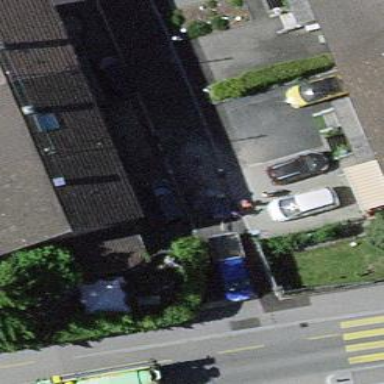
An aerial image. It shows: Terrace building.